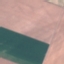
Label: AnnualCrop